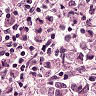
Metastatic tissue present: yes